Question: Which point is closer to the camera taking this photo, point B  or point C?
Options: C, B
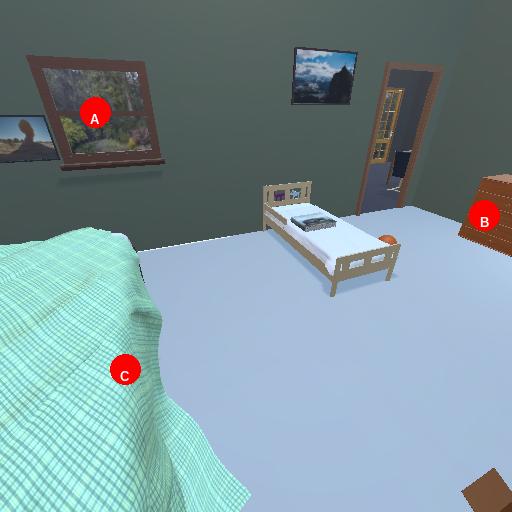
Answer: C